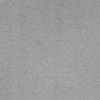
Label: dusty